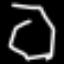
Label: octagon